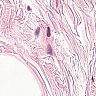
Metastatic tissue present: no